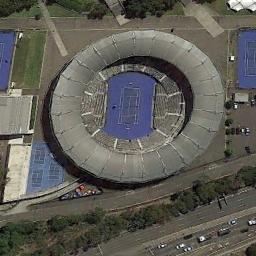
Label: stadium